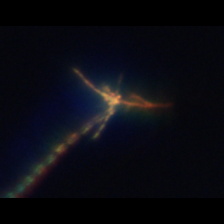
Taxon: Diatom_aggregate
Group: Diatoms